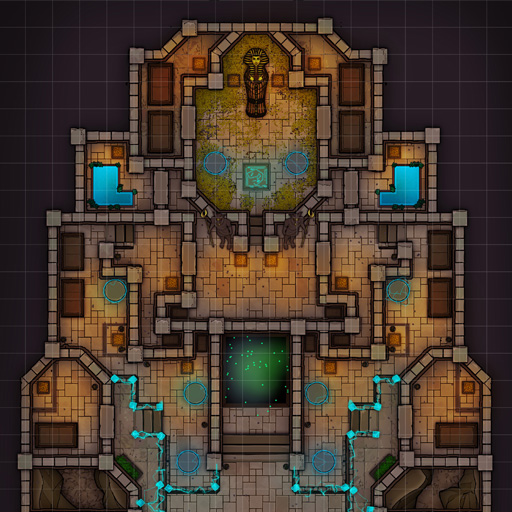
A D&D Grid Map dessert temple glowing arcane black background center pit statues (Pharaohs Tomb Map)